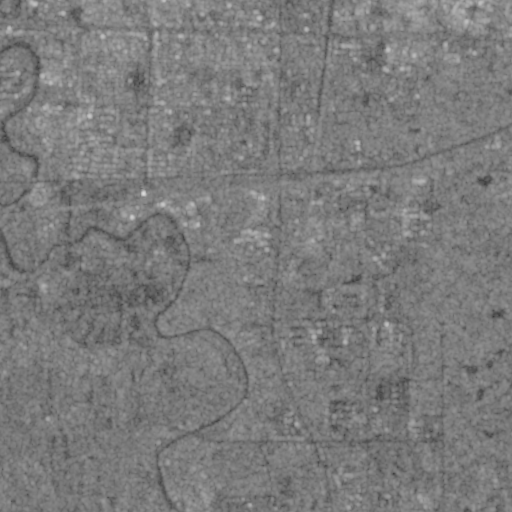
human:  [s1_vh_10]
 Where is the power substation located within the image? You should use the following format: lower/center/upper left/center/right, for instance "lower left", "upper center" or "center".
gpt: The power substation is located in the upper left of the image.
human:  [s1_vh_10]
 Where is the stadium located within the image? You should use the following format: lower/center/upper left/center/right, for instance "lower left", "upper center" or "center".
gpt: The stadium is located in the upper left of the image.
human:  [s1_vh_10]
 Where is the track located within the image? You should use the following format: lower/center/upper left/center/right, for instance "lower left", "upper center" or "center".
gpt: The track is located in the upper left of the image.
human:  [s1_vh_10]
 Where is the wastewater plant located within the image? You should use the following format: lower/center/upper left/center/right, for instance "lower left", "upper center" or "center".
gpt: The wastewater plant is located in the lower center of the image.
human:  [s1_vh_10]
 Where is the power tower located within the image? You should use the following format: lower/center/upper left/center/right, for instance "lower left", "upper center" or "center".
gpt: There is no power tower in the image.

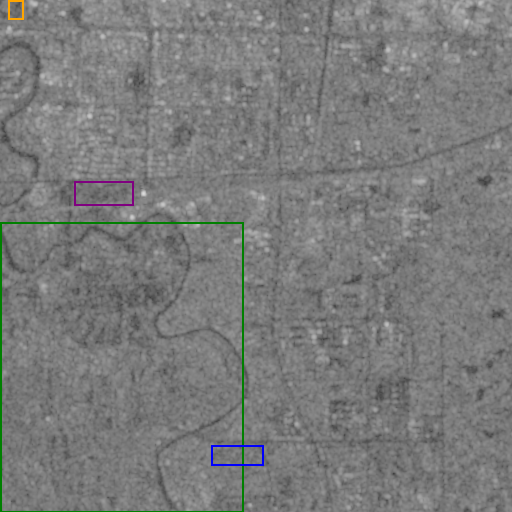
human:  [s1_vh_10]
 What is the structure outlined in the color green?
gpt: The structure outlined in green is a crop field.
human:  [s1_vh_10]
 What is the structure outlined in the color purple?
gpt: The structure outlined in purple is a park.
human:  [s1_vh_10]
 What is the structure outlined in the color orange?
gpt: The structure outlined in orange is a stadium.
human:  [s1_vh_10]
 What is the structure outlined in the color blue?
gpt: The structure outlined in blue is a wastewater plant.
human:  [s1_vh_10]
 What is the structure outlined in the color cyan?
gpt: There is no cyan outline.